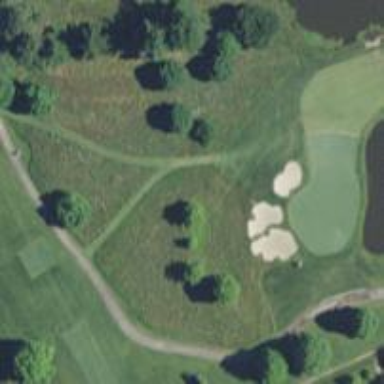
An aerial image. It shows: Driveway designated as service road. It is golf cartpath.